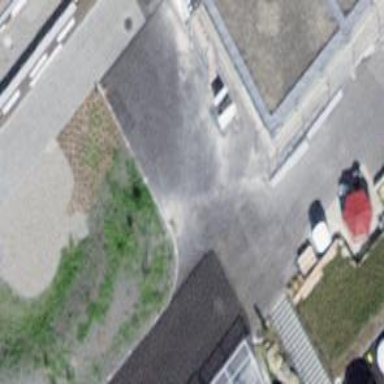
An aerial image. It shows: Disabled parking space with surface parking.